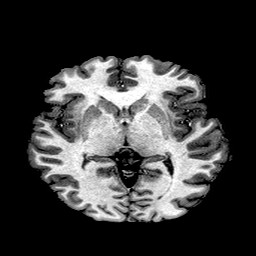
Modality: T1w
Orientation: coronal
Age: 34
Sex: female
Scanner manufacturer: ge
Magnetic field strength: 3 T
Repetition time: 7.66 s
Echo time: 0.003476 s